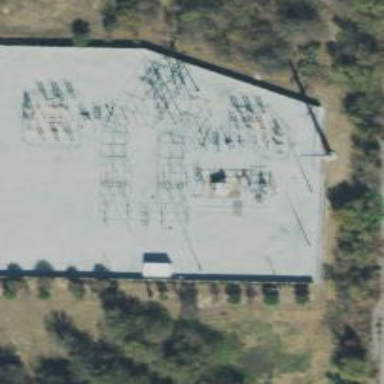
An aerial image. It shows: Outdoor distribution substation.